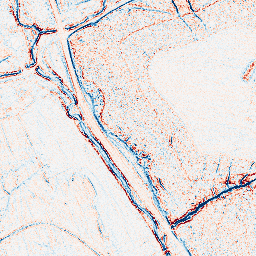
Category: edge_preserving
Decomposition family: bilateral
Decomposition parameters: d: 5
sigma_color: 100
sigma_space: 150
Upsampling method: edge_directed
Upsampling parameters: scale: 4
Upsampling scale: 4